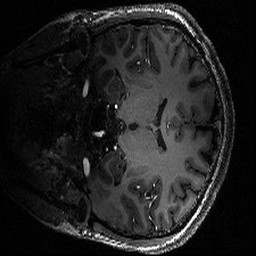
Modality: T1w
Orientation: coronal
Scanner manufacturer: siemens
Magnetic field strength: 6.98 T
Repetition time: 2.6 s
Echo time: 0.00327 s